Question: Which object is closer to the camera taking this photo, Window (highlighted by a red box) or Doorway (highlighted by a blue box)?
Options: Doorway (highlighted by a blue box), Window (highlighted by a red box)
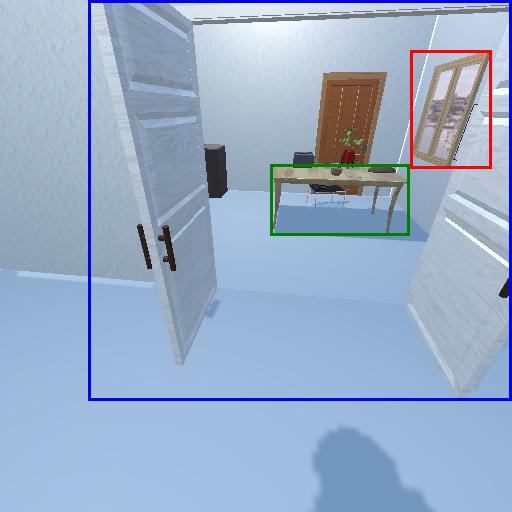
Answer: Doorway (highlighted by a blue box)